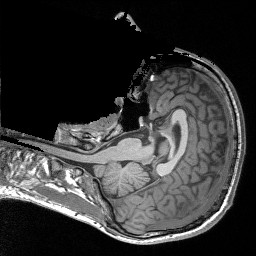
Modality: T1w
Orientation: axial